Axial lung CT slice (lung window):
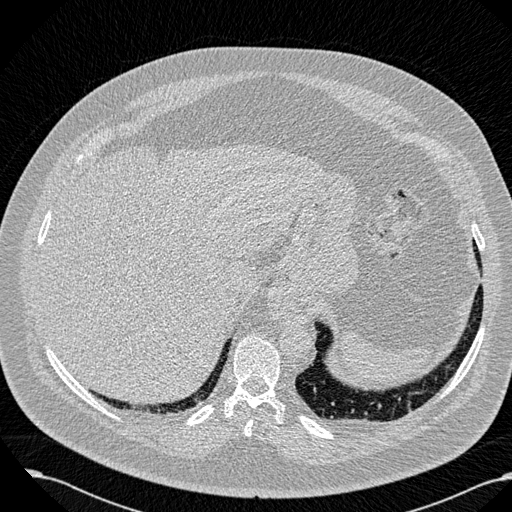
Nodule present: no